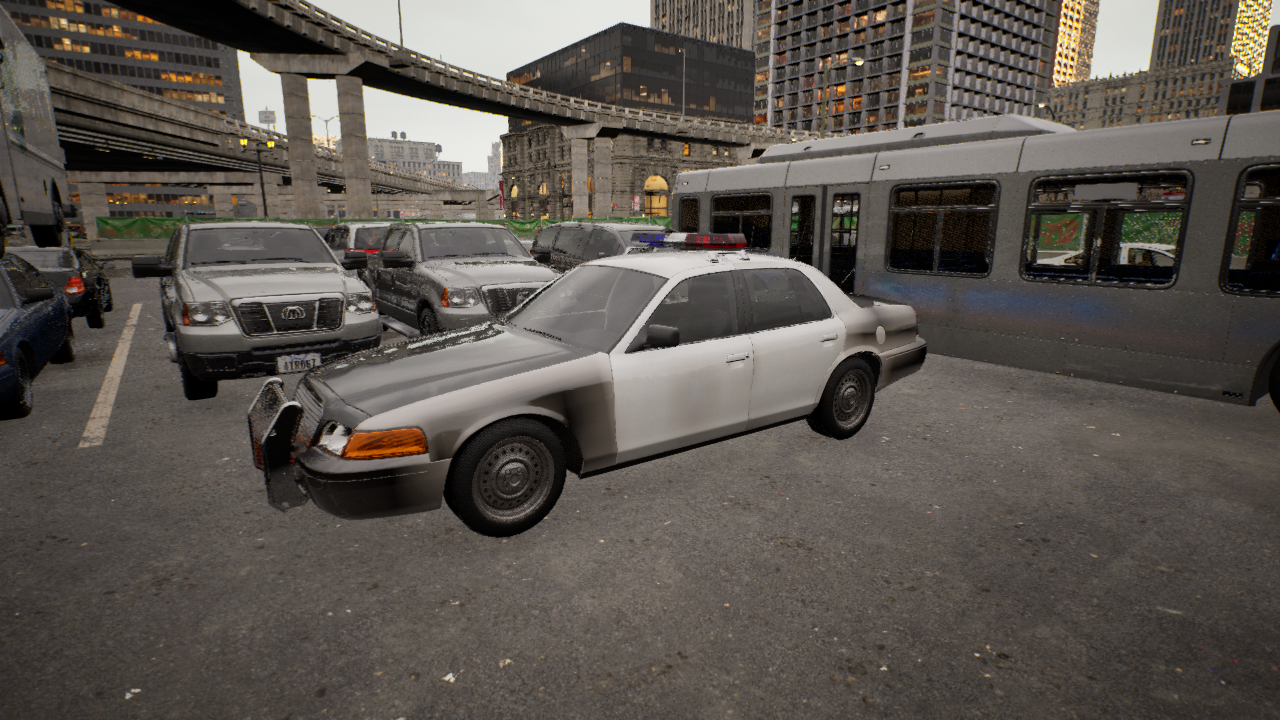
Venue: arterial
Lighting: golden hour
Vehicle rig: sedan